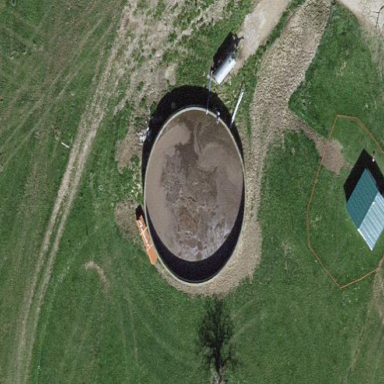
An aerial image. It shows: Building with storage tank.